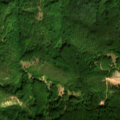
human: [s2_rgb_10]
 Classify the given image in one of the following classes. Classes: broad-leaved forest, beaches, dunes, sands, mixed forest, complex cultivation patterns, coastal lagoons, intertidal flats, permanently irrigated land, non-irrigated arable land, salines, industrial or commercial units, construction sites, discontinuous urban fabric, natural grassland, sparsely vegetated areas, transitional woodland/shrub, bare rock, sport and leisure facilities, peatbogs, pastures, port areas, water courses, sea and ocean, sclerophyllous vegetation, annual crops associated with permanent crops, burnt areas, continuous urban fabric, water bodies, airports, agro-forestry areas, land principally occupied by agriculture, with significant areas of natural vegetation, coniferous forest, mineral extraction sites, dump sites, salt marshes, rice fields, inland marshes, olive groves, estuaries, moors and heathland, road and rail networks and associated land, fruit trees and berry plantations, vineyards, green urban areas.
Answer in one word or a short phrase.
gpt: broad-leaved forest, natural grassland